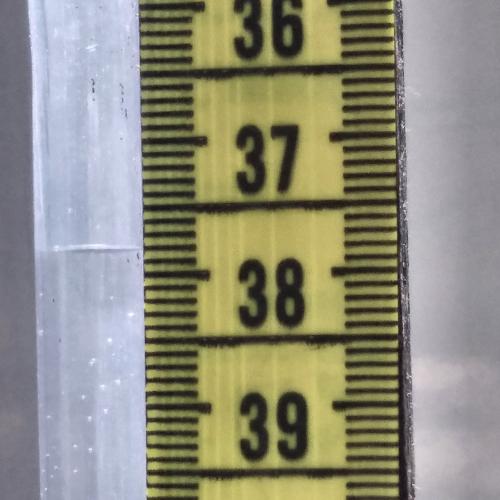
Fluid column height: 37.8 cm